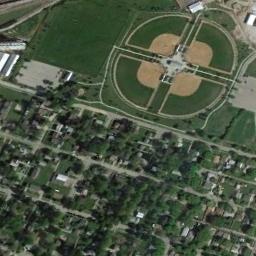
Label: baseball_diamond